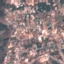
Land use / land cover: Residential